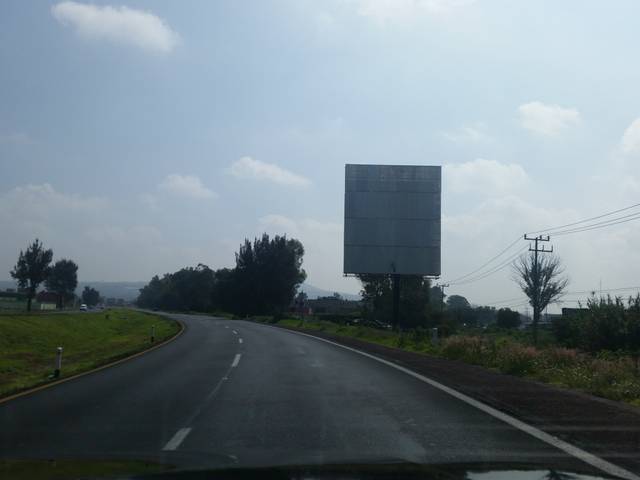
Region: Mexico
Coordinates: 19.617, -99.013